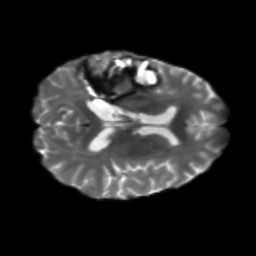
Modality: T2w
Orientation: axial
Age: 38
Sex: female
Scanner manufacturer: siemens
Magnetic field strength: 3 T
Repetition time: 5.25 s
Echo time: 0.08 s